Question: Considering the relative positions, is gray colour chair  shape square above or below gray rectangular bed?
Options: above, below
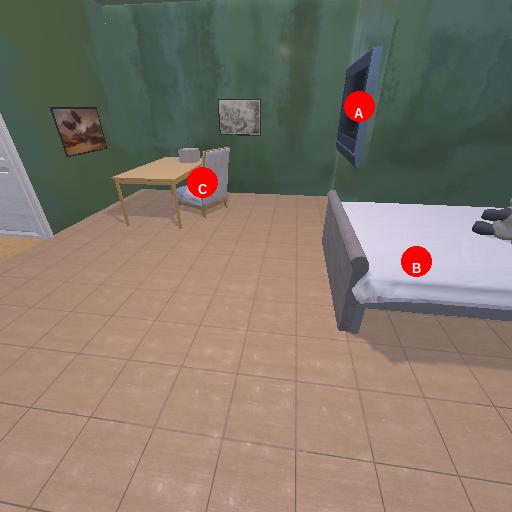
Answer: above